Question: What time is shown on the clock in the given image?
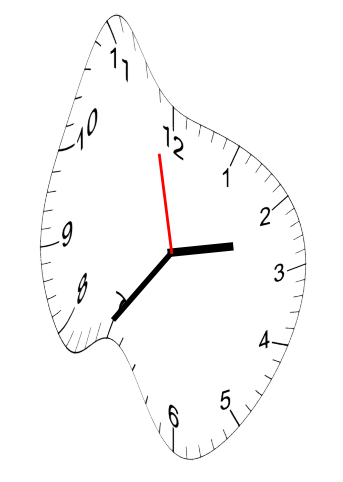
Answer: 02:35:58